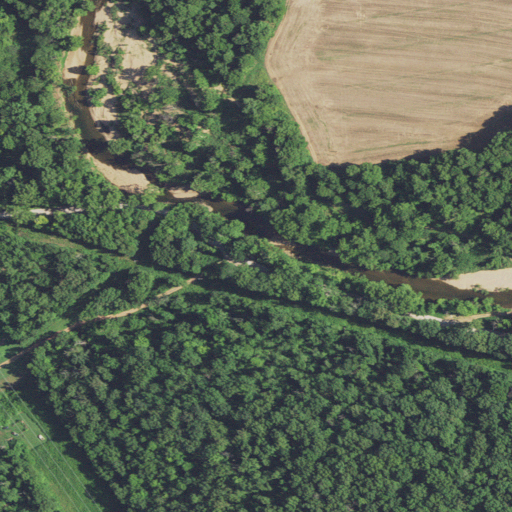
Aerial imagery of valley in Missouri named Bald Glade Hollow containing deciduous forest, pasture, cultivated crops, open development, and low intensity development